Interaction volume radius: 5 \u00c5
Interaction volume height: 30 \u00c5
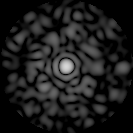
Disorder parameter: 0.8442